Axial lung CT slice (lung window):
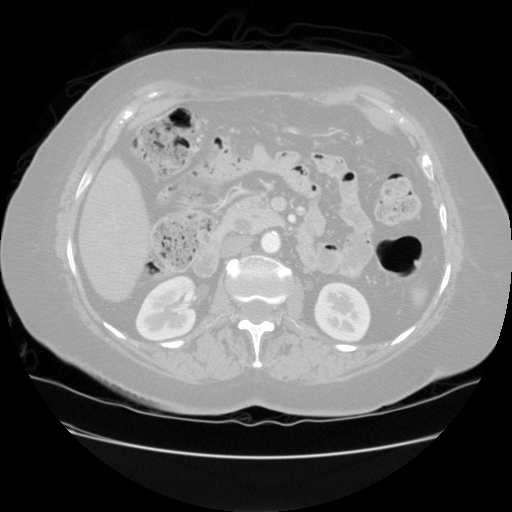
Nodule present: no